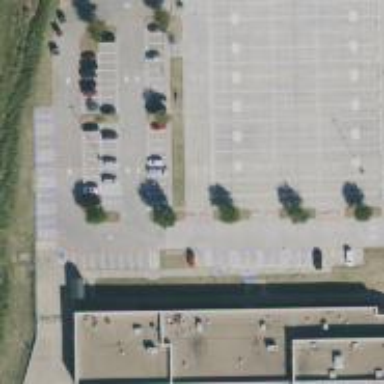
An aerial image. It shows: Parking space.